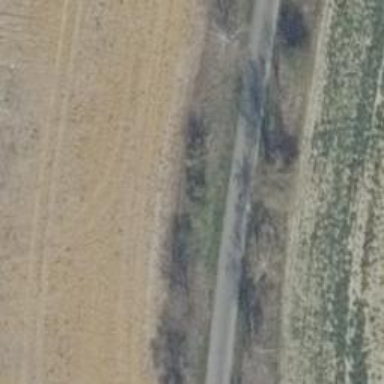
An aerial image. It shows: Unclassified road with asphalt surface.